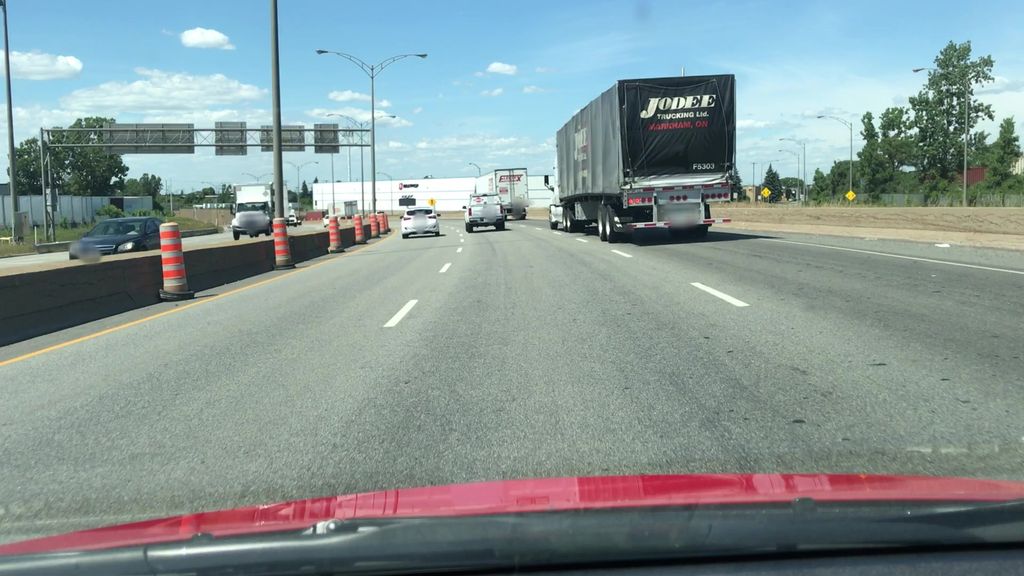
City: montreal